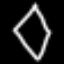
Label: diamond